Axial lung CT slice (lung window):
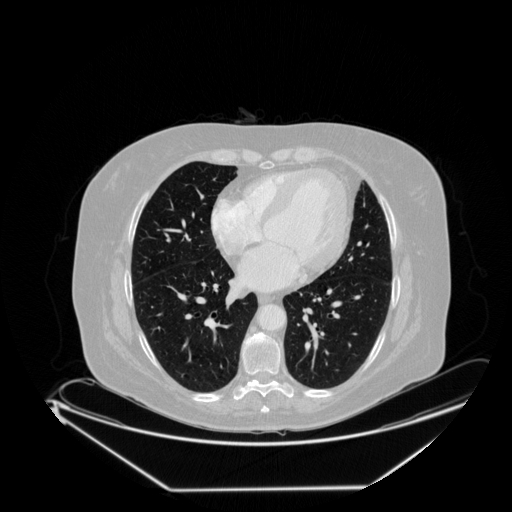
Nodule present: no